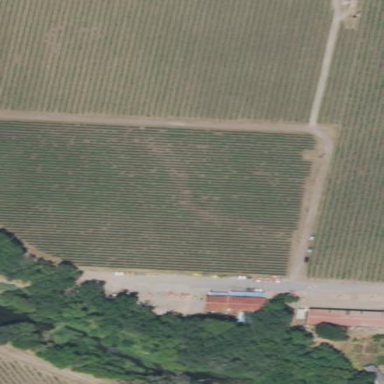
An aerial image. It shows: Vineyard growing grapes.